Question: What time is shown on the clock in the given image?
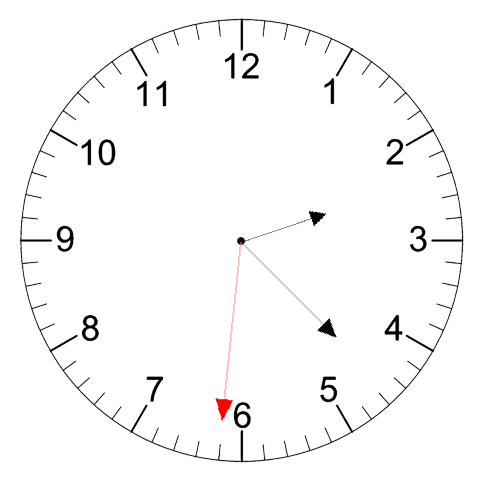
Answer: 02:22:31